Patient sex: M
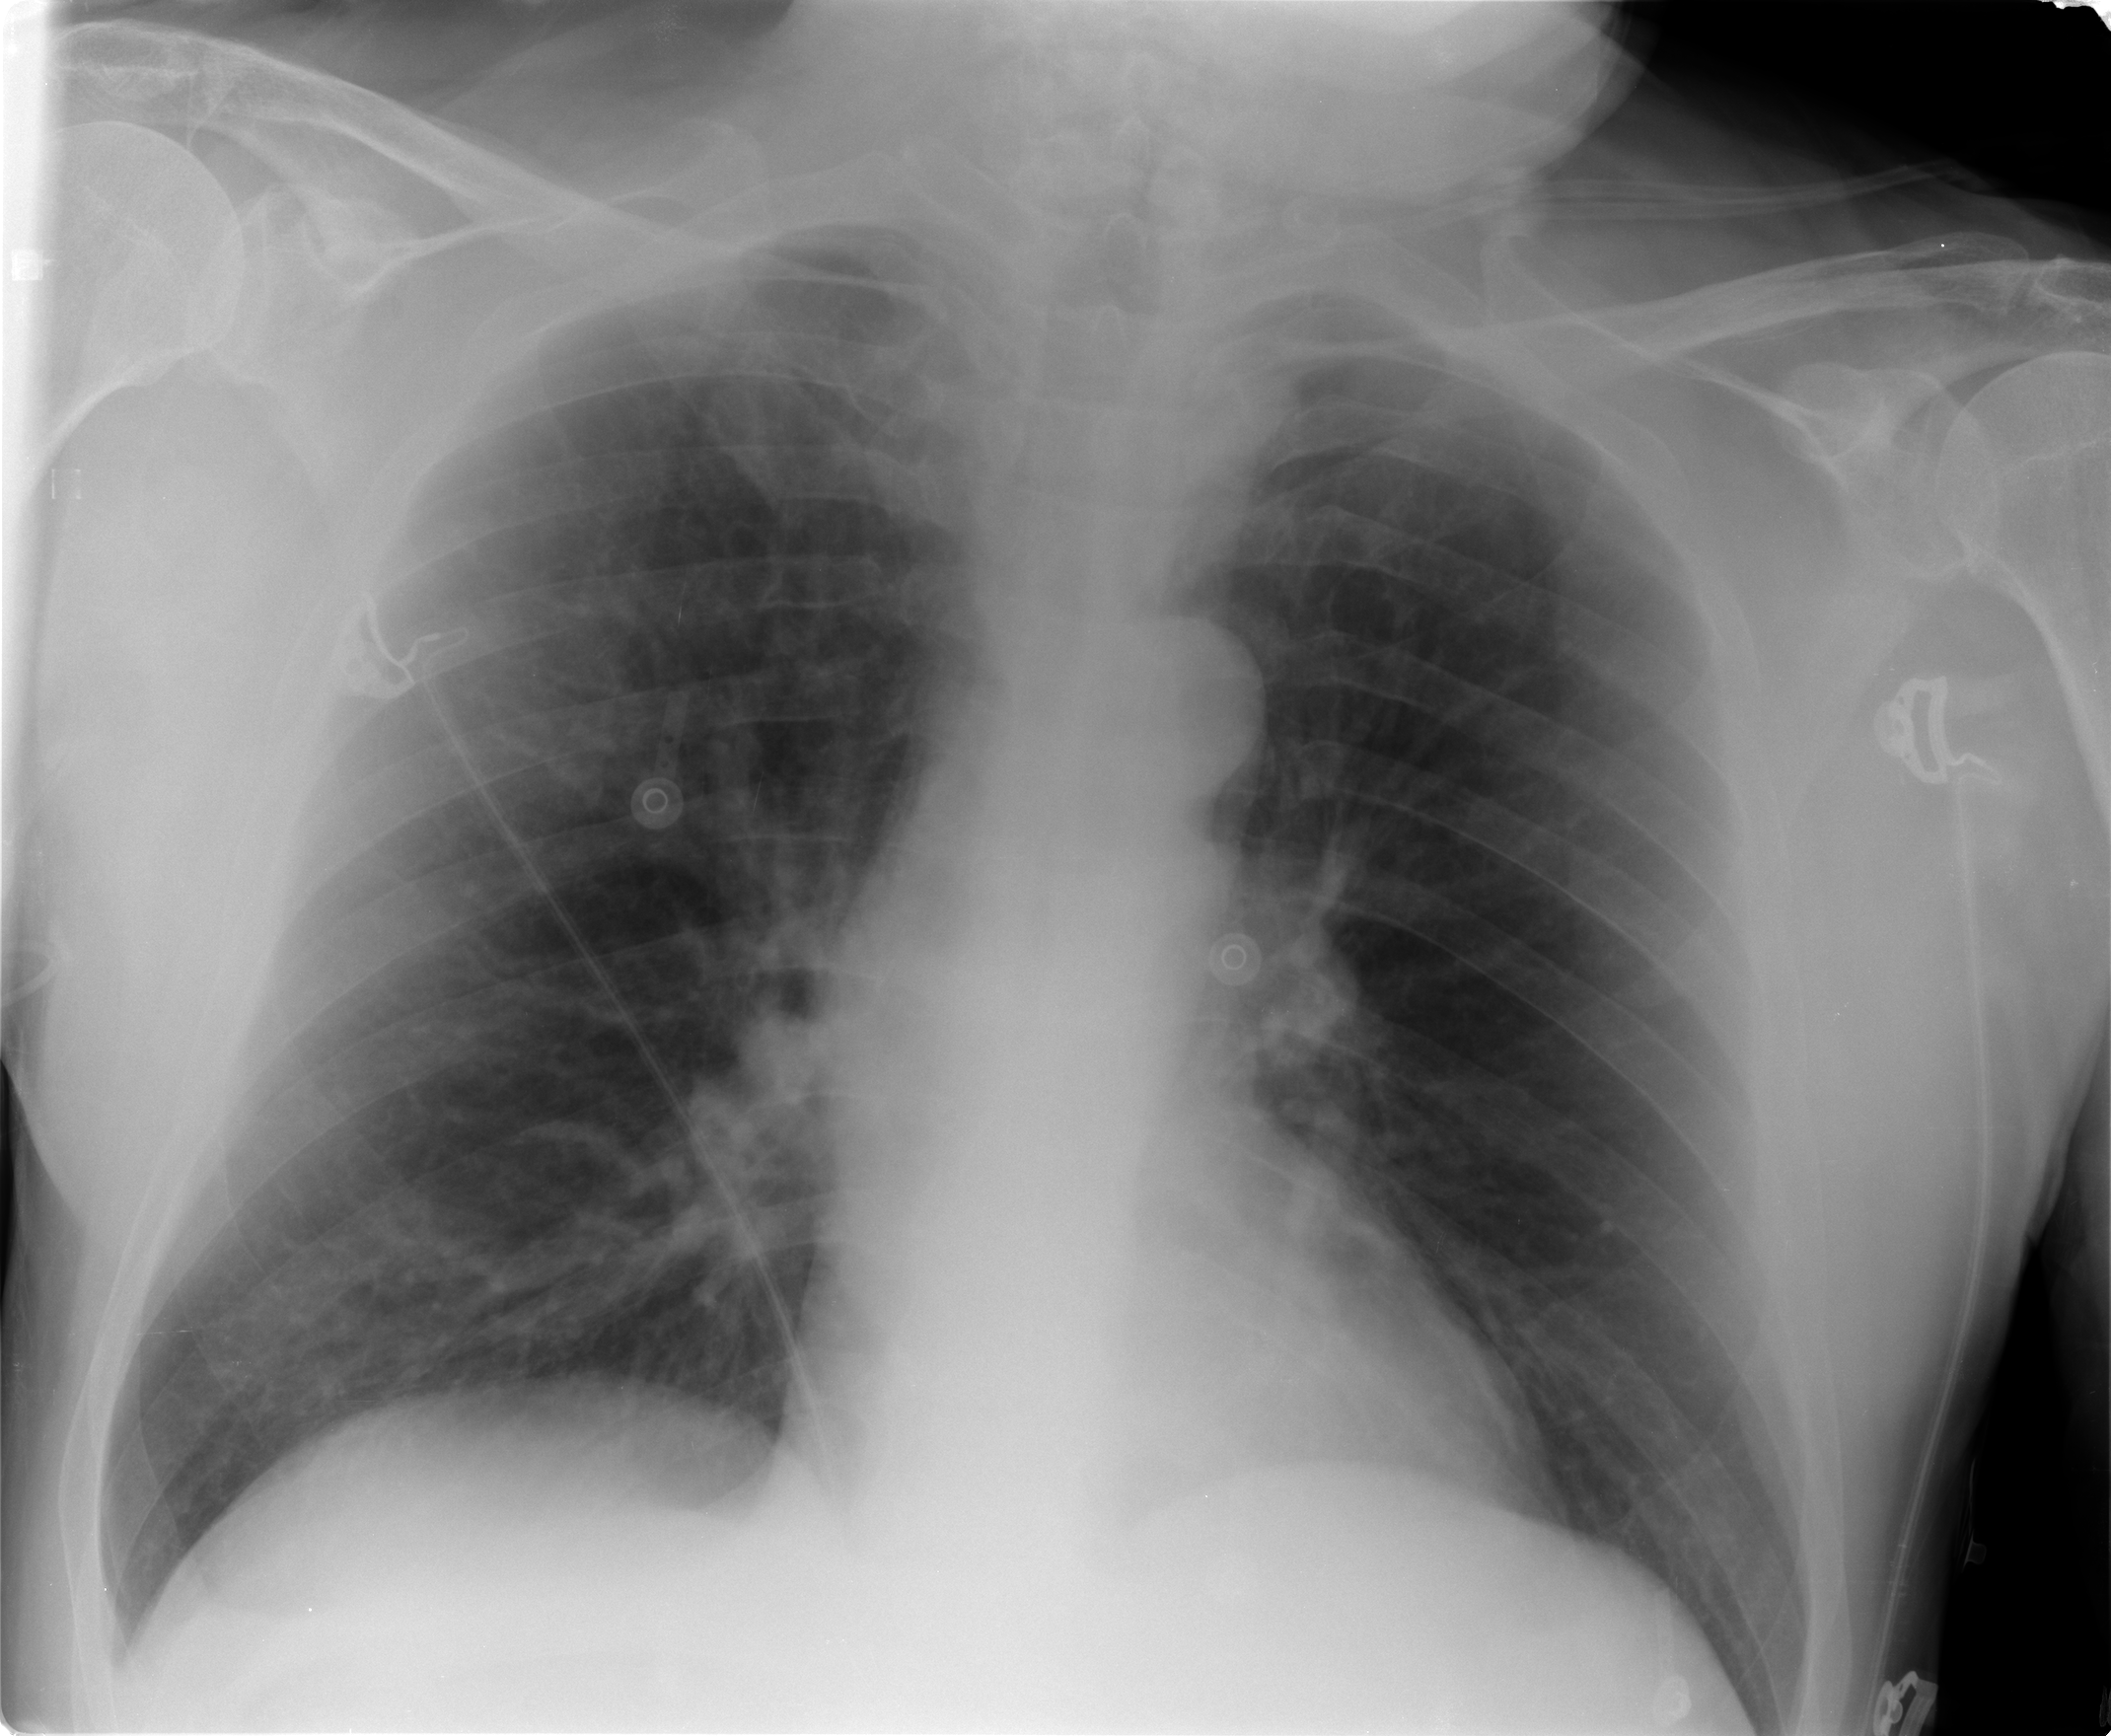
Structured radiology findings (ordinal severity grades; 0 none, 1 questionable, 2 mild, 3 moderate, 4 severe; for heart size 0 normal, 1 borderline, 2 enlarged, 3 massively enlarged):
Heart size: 0
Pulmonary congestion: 1
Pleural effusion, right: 0
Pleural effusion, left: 0
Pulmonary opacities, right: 1
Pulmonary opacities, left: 0
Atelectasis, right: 0
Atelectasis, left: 0